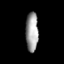
Tissue: skin
Cell type: T cells
Senescence score: 0.724
Nuclear area (px): 483
Mean DAPI intensity: 157.971